Current action and preconditions to check: trajectory_clear

Your task: For each precondition in the list above, predict whether it will hold at this action.

Consider the current scene as observed from the mobile robot's camera, and analyze the predicted future states of all dynamic agents (e.g., people, animals, vehicles, or any moving entities) within the NEXT SECOND.

IMPORTANT: Only answer "very likely" if you are absolutely certain—based on strong, clear evidence—that a dynamic agent will violate the precondition in the predicted future state. Do NOT answer "very likely" for unlikely, ambiguous, or low-probability risks.

Ask yourself for each precondition: Is there a high probability, with clear and convincing evidence, that the predicted future states of any dynamic agent will interfere with the predicted future state of the currently executing action within the NEXT SECOND, causing that precondition to fail?

Assess the risk level based on these predictions. Use "likely" or "very likely" if motions create a clear risk of interference.

Use "neutral" or "improbable" if agents are nearby but their predicted paths are clearly diverging or non-conflicting.

Failure Risk Categories: "very improbable", "improbable", "neutral", "likely", "very likely"

Answer Format: Output ONLY the probability_of_failure value from these categories: "very improbable", "improbable", "neutral", "likely", "very likely"

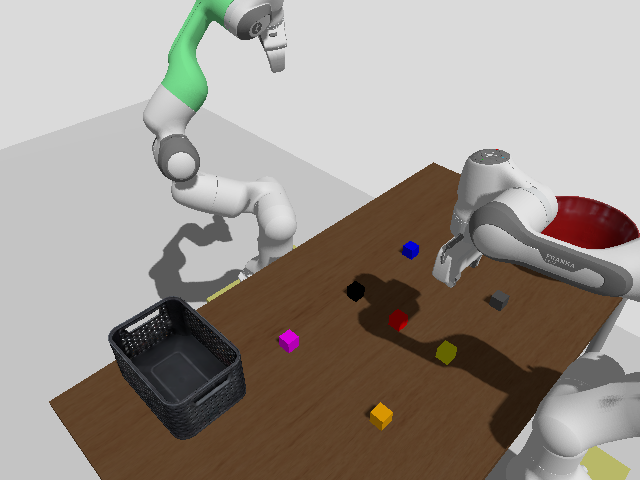

Answer: very improbable